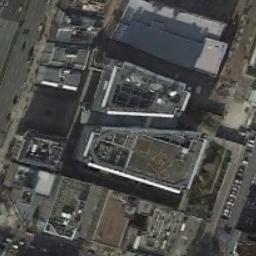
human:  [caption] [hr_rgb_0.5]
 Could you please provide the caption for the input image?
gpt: There are many dense tall buildings and several roads and many trees in a business district .

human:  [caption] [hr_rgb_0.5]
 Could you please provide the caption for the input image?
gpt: The commercial area is near a parking lot .

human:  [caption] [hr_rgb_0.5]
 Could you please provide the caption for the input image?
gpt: A commercial area has lots of buildings of different shapes .

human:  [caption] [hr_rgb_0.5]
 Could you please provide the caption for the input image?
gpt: The building in the lower right corner is the highest .

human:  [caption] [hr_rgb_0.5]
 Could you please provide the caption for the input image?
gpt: There are some buildings on a commercial area .